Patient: sex F, age 39
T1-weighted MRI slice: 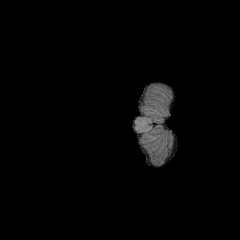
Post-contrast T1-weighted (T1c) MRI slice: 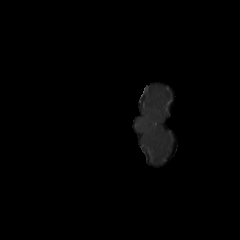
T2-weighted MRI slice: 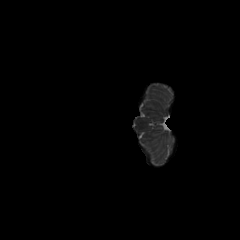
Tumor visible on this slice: no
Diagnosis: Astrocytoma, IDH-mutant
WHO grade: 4